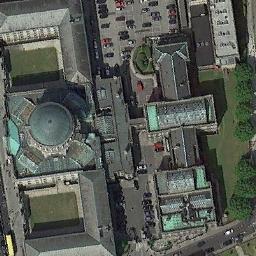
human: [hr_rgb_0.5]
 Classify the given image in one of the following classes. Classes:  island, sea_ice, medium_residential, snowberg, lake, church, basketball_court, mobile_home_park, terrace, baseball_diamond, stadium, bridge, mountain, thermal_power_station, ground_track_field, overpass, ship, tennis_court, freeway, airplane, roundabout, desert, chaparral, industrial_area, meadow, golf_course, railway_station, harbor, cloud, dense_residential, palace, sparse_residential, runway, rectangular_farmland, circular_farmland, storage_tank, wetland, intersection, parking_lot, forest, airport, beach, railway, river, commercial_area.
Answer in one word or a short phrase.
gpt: church